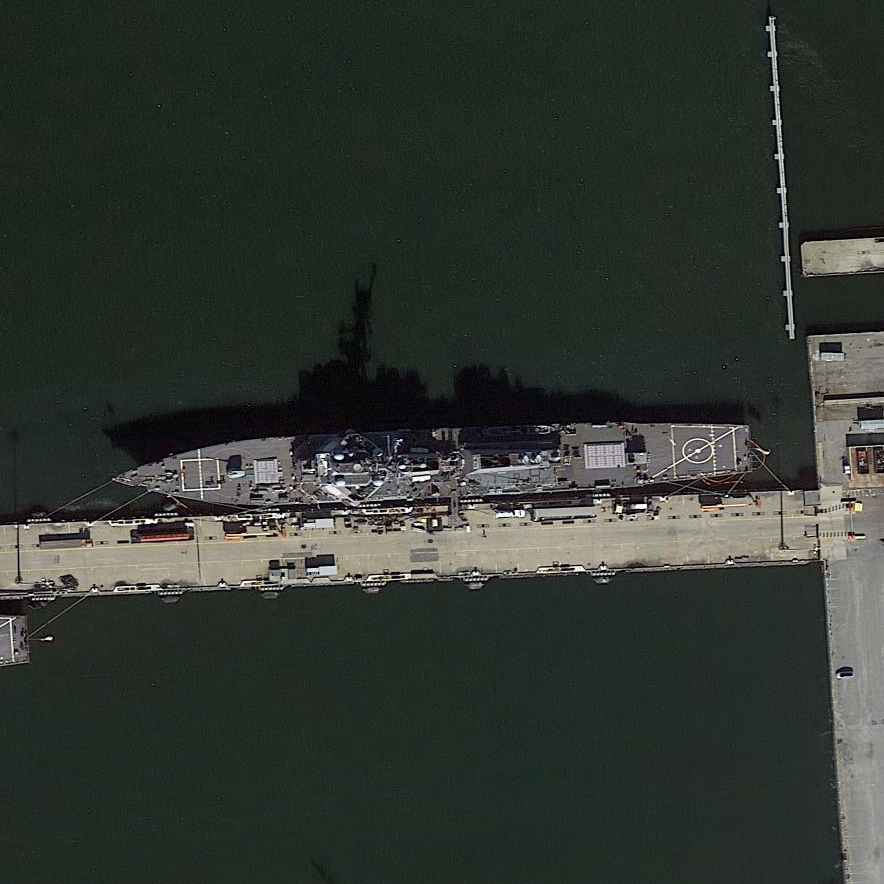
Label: destroyer